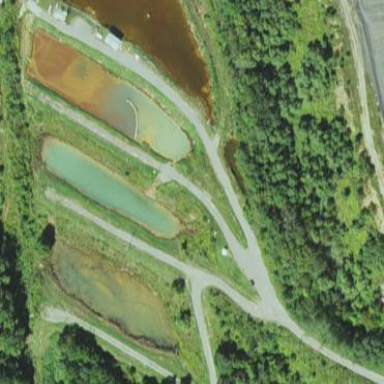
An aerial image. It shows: Tailings pond serving as water reservoir.